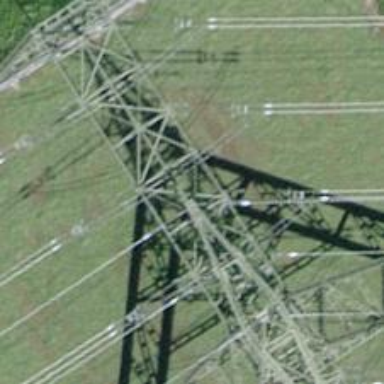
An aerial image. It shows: Three cables of power line.